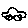
Label: car